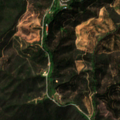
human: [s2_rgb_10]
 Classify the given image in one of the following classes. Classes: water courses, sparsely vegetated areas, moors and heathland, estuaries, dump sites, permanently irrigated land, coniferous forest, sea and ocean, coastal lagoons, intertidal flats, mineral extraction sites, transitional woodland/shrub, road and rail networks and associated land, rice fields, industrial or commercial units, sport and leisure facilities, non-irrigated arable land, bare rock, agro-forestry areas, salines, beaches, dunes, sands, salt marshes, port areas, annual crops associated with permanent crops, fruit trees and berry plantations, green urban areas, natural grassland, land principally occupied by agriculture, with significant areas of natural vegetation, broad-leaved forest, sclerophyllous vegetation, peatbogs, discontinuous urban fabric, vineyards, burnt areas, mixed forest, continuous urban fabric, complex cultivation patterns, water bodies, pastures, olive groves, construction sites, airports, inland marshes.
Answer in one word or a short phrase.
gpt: broad-leaved forest, sclerophyllous vegetation, transitional woodland/shrub